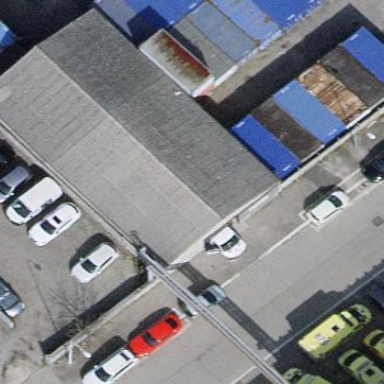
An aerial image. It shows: View of roof of building.